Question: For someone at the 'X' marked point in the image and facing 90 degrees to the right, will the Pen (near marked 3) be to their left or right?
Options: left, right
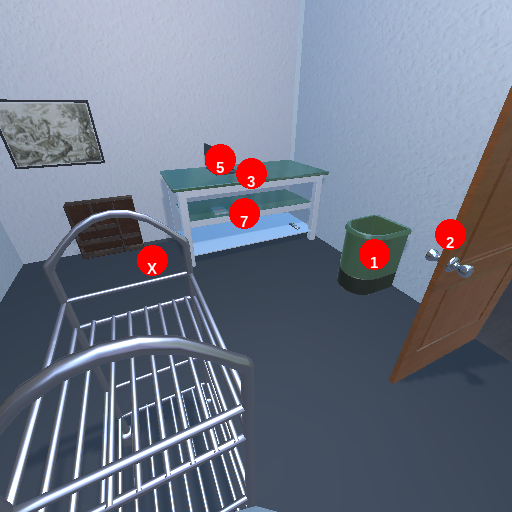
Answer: left